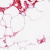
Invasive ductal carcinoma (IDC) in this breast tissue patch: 0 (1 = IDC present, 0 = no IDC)